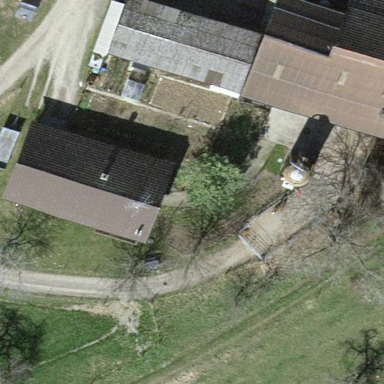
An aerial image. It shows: Simple house.